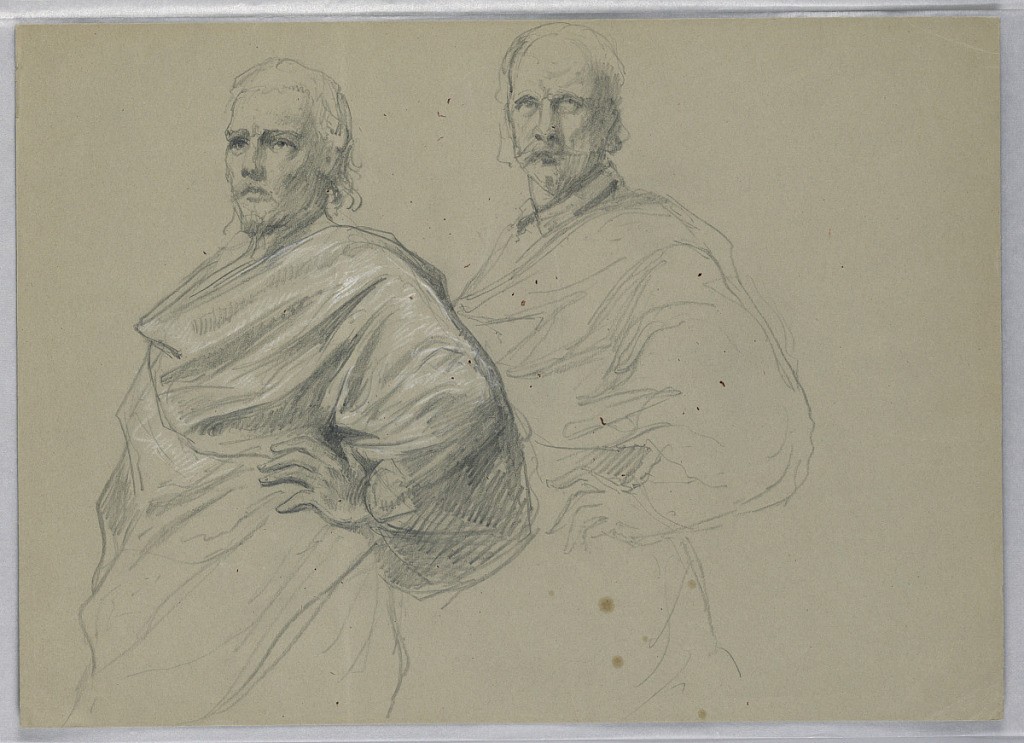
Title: Study for "Titian Showing
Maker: Daniel Huntington, American, 1816–1906
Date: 1871–72
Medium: Graphite, White Chalk Support: Gray Wove Paper
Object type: Drawing
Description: Horizontal rectangle. Man with a short beard and mustache facing slightly left, hand on his hip, in a cape. Shown three-quarter length, at left. Center, a second sketch. Verso: vertical rectangle.